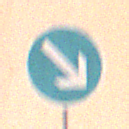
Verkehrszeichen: VorgeschriebeneVorbeifahrtRechts
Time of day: Midday
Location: Outdoor (Urban)
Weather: PartlyCloudy
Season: NotSpecified
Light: Natural